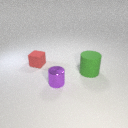
large green rubber cylinder to the right of small purple metal cylinder